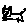
Label: cat